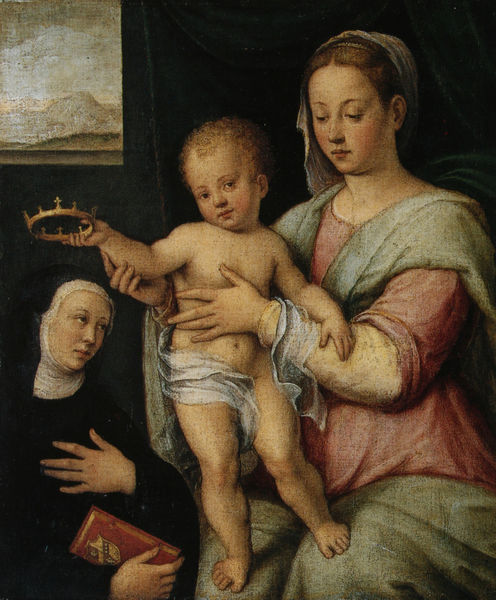
Titel: Maria und das Jesuskind krönen eine Heilige
Künstler: Barbara Longhi
Standort: Paris
Institution: Musée du Louvre
Schlagwörter: berg, dunkel, hand, himmel, nackt, umhang, weiß, wolken, frauen, grün, landschaft, sitzen, braun, fenster, finger, frau, grau, haar, hell, hintergrund, kleid, licht, raum, schwarz, zimmer, ausblick, blick, rose, rot, schleier, tuch, wolke, blond, jung, augen, bibel, falten, halten, kleidung, mensch, samt, stehen, hände, porträt, vorhang, horizont, natur, gewand, gold, interieur, kutte, kind, mutter, krone, locken, renaissance, rosa, tal, berge, hellgrün, baby, braut, kopftuch, nabel, knie, knabe, buch, knien, nonne, tasche, habit, schwester, kleinkind, wappen, christus, jesus, manierismus, knieend, krönung, segen, segnung, grüb, elisabeth, heilige, ordensschwester, golden, heilig, maria, madonna, anbetung, weisss, ikone, anna, muter, jesuskind, stifterin, stifter, metapher, windel, christuskind, heiligsprechung, alte meister, selig, hl anna, hildegard von bingen, landschaftg, mittelalterr, none, rosaw, selbtritt, klosterschwester, clutch, parmagino